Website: apple
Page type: account-selection
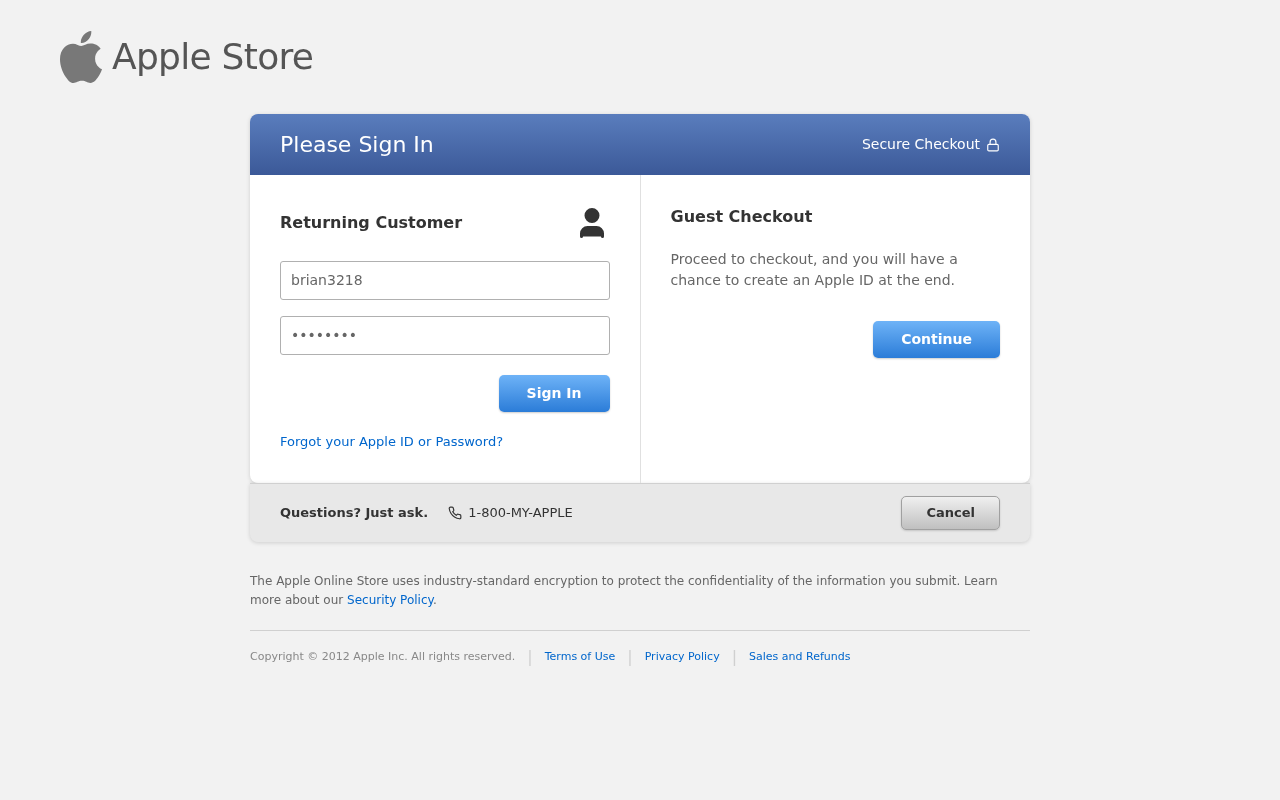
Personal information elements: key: PII_LOGIN_USERNAME
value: brian3218